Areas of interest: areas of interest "Gelin Huacheng"
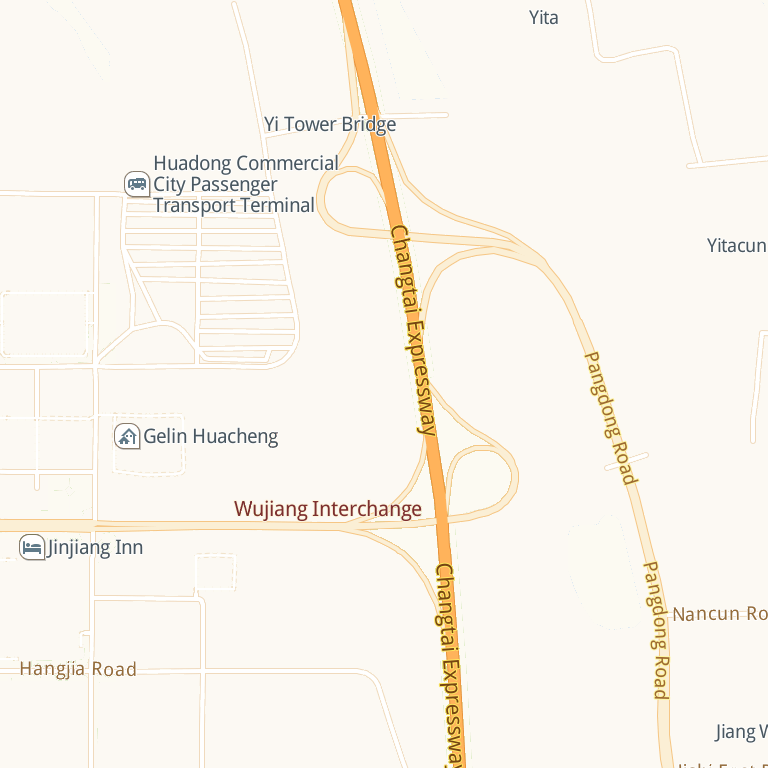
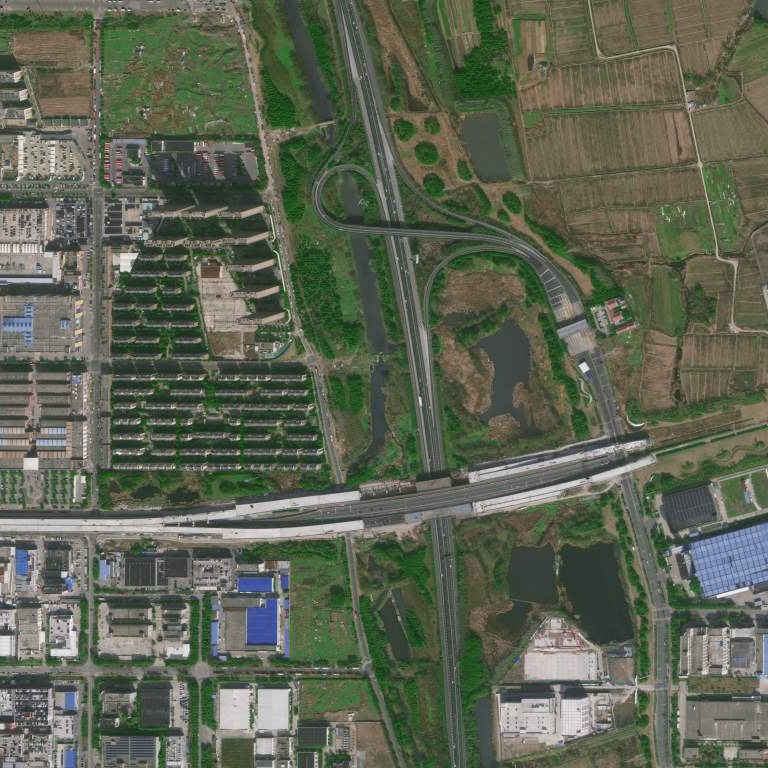